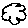
Label: cloud